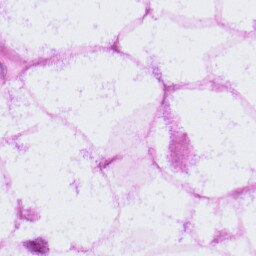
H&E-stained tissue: LymphNode